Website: bh-photo
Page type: store-pickup
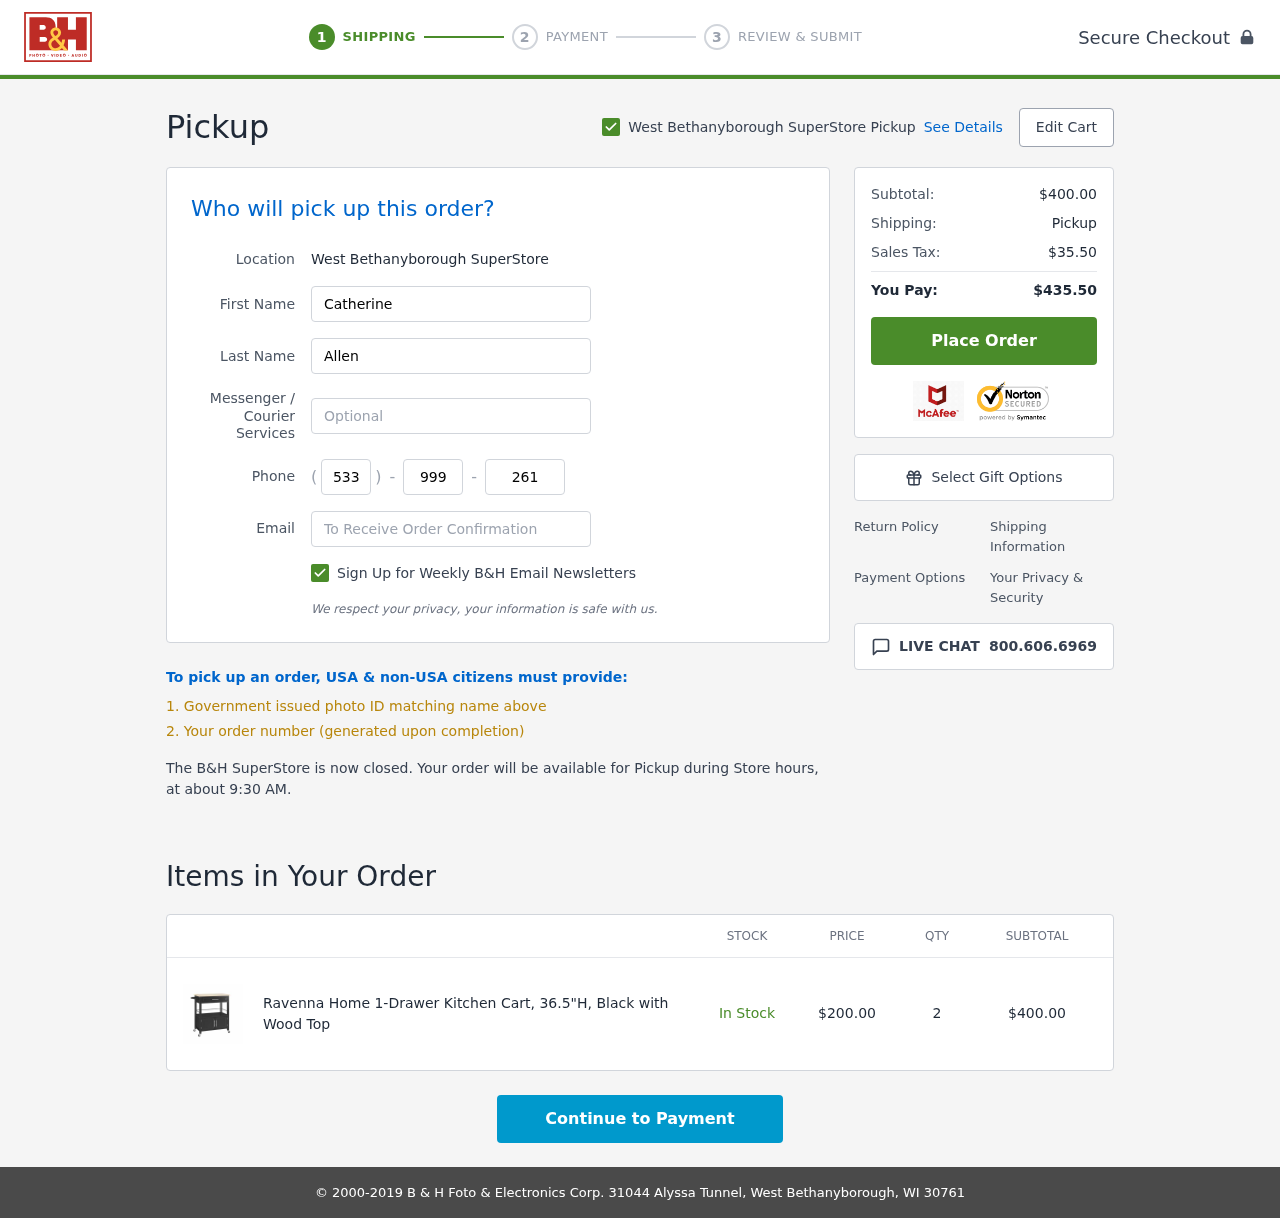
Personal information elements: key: PII_EMAIL
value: catherine_allen@hotmail.com
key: PII_FIRSTNAME
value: Catherine
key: PII_LASTNAME
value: Allen
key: PII_LOCATION1_CITY
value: West Bethanyborough SuperStore Pickup
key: PII_LOCATION1_CITY
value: West Bethanyborough SuperStore
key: PII_PHONE_AREA
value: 533
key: PII_PHONE_PREFIX
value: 999
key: PII_PHONE_SUFFIX
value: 2610
Product elements: key: PRODUCT1_NAME
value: Ravenna Home 1-Drawer Kitchen Cart, 36.5"H, Black with Wood Top
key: PRODUCT1_PRICE
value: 200
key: PRODUCT1_QUANTITY
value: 2
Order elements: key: ORDER_SUBTOTAL
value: $400.00
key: ORDER_TAX
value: $35.50
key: ORDER_TOTAL
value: $435.50